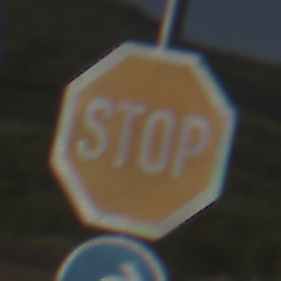
Verkehrszeichen: Stop
Zusatzzeichen unten: VorgeschriebeneFahrtrichtungRechts
Umgebung: Outdoor, RoadRail
Tageszeit: MorningAfternoon
Wetter: PartlyCloudy
Licht: Natural
Jahreszeit: NotSpecified
Kontrast: HighContrast